Field crop: tomato
Growth stage: 1
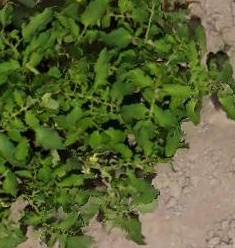
Species: tomato